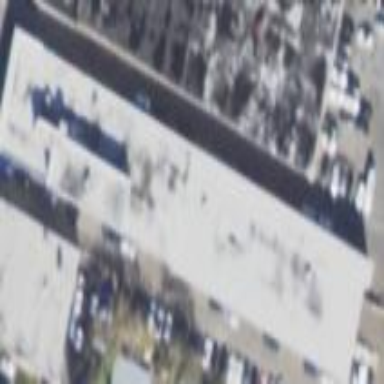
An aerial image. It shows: Commercial building.